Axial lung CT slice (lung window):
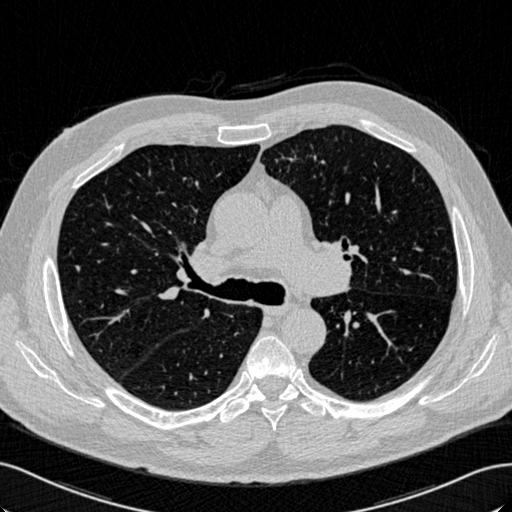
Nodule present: yes
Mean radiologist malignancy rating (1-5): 3